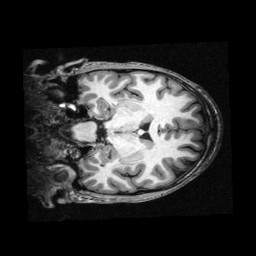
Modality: T1w
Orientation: coronal
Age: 22
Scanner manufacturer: siemens
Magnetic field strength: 3 T
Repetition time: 2.3 s
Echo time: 0.00336 s